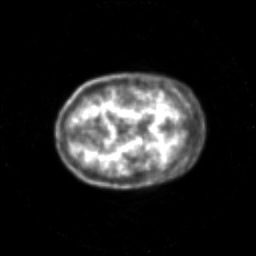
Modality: PET
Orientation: axial
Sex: female
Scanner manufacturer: siemens